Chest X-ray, PA view. Patient: 48 years old, sex F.
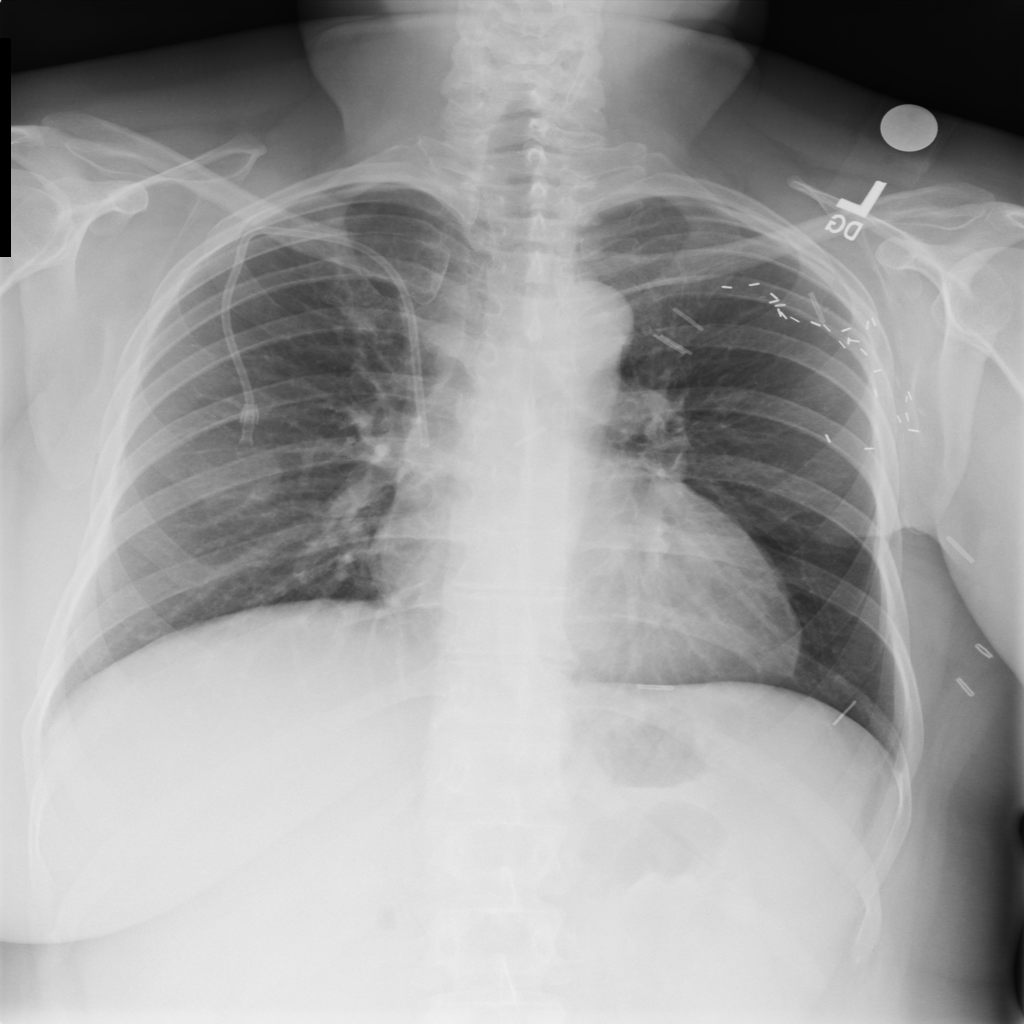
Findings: No Finding